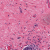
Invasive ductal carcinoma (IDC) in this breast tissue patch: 0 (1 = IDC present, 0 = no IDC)